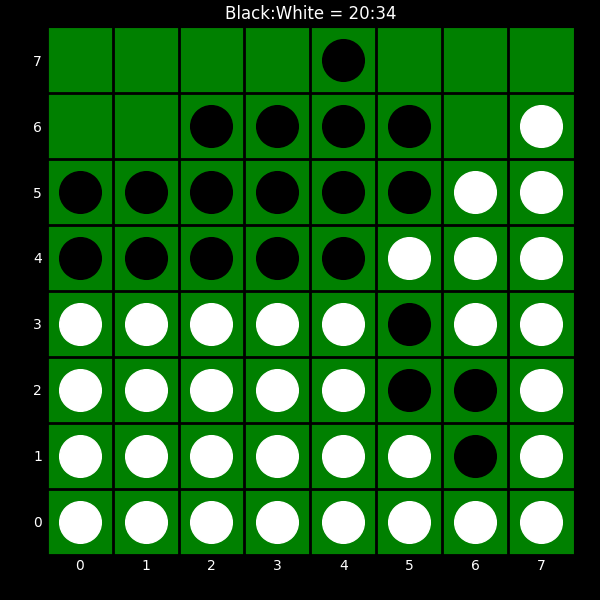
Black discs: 20
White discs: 34